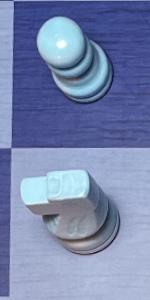
Label: Knight_White